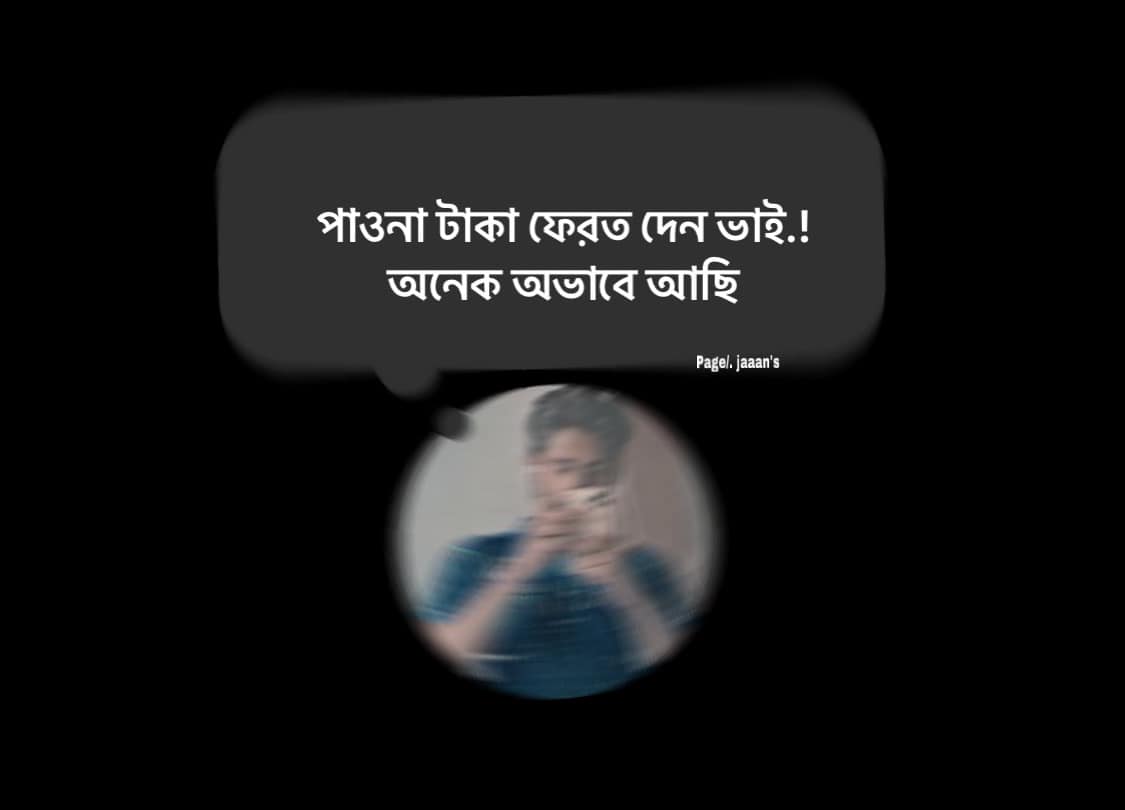
Text: পাওনা টাকা ফেরত দেন ভাই অনেক অভাবে আছি
Label: Non Hate